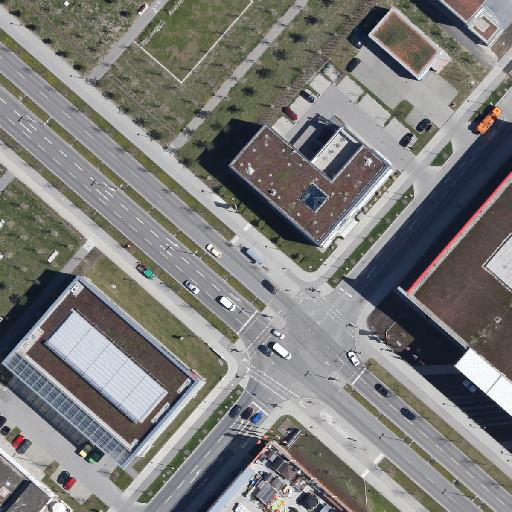
Referring expression: van in the parking area